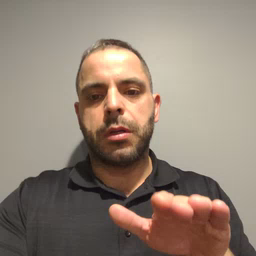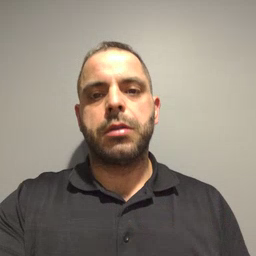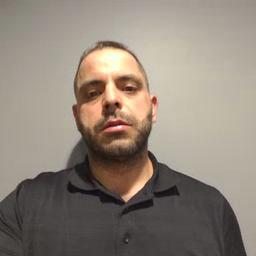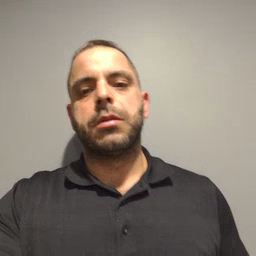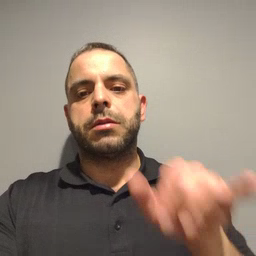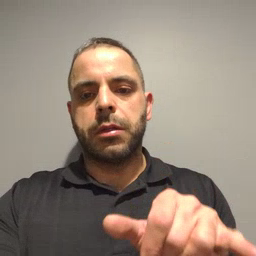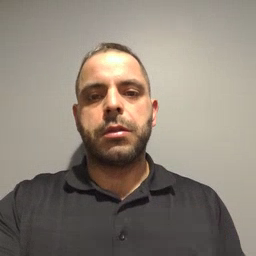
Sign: stay